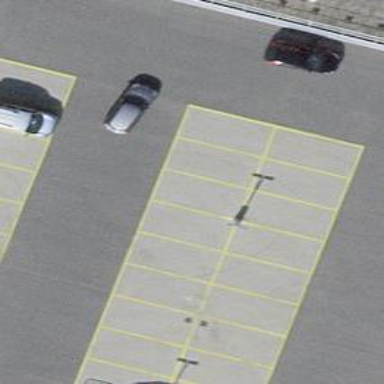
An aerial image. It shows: Charging station.